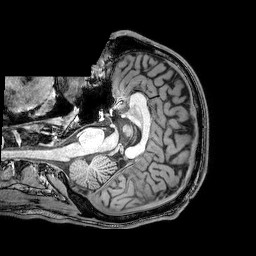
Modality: T1w
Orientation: axial
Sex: male
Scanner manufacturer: philips
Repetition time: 0.008106 s
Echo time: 0.00372 s